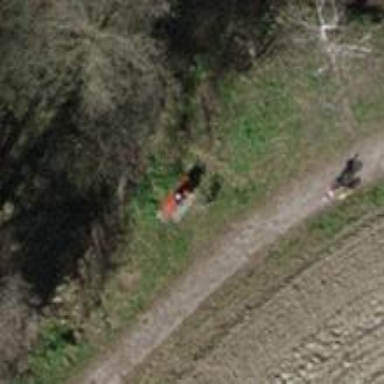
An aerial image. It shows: Bench.